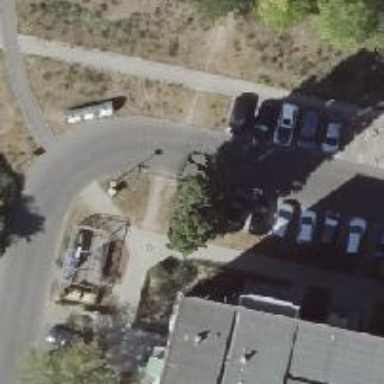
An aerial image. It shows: Residential road with asphalt surface and separate sidewalk.